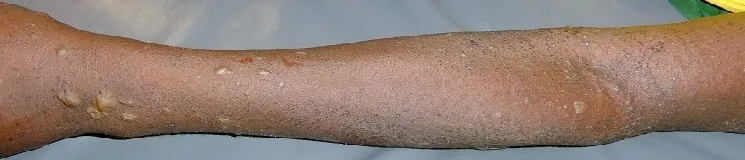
Patient 2, lesions on left arm.
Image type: medical_photograph (skin_photograph)